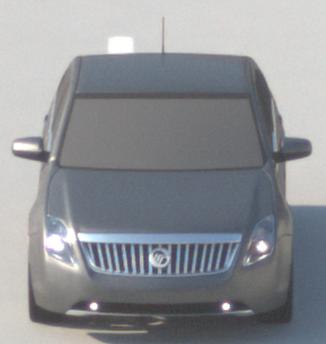
Make: Mercury
Model: Milan
Detailed model: -
Model produced from: 2009
Model produced until: 2010
Doors: 4
Color: gray
Road condition: dry road
Daytime: morning or afternoon
Contrast: high contrast